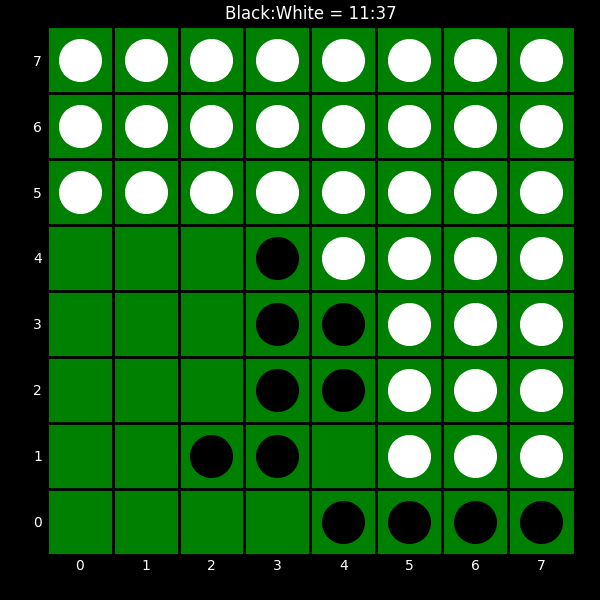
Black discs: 11
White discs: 37